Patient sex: M
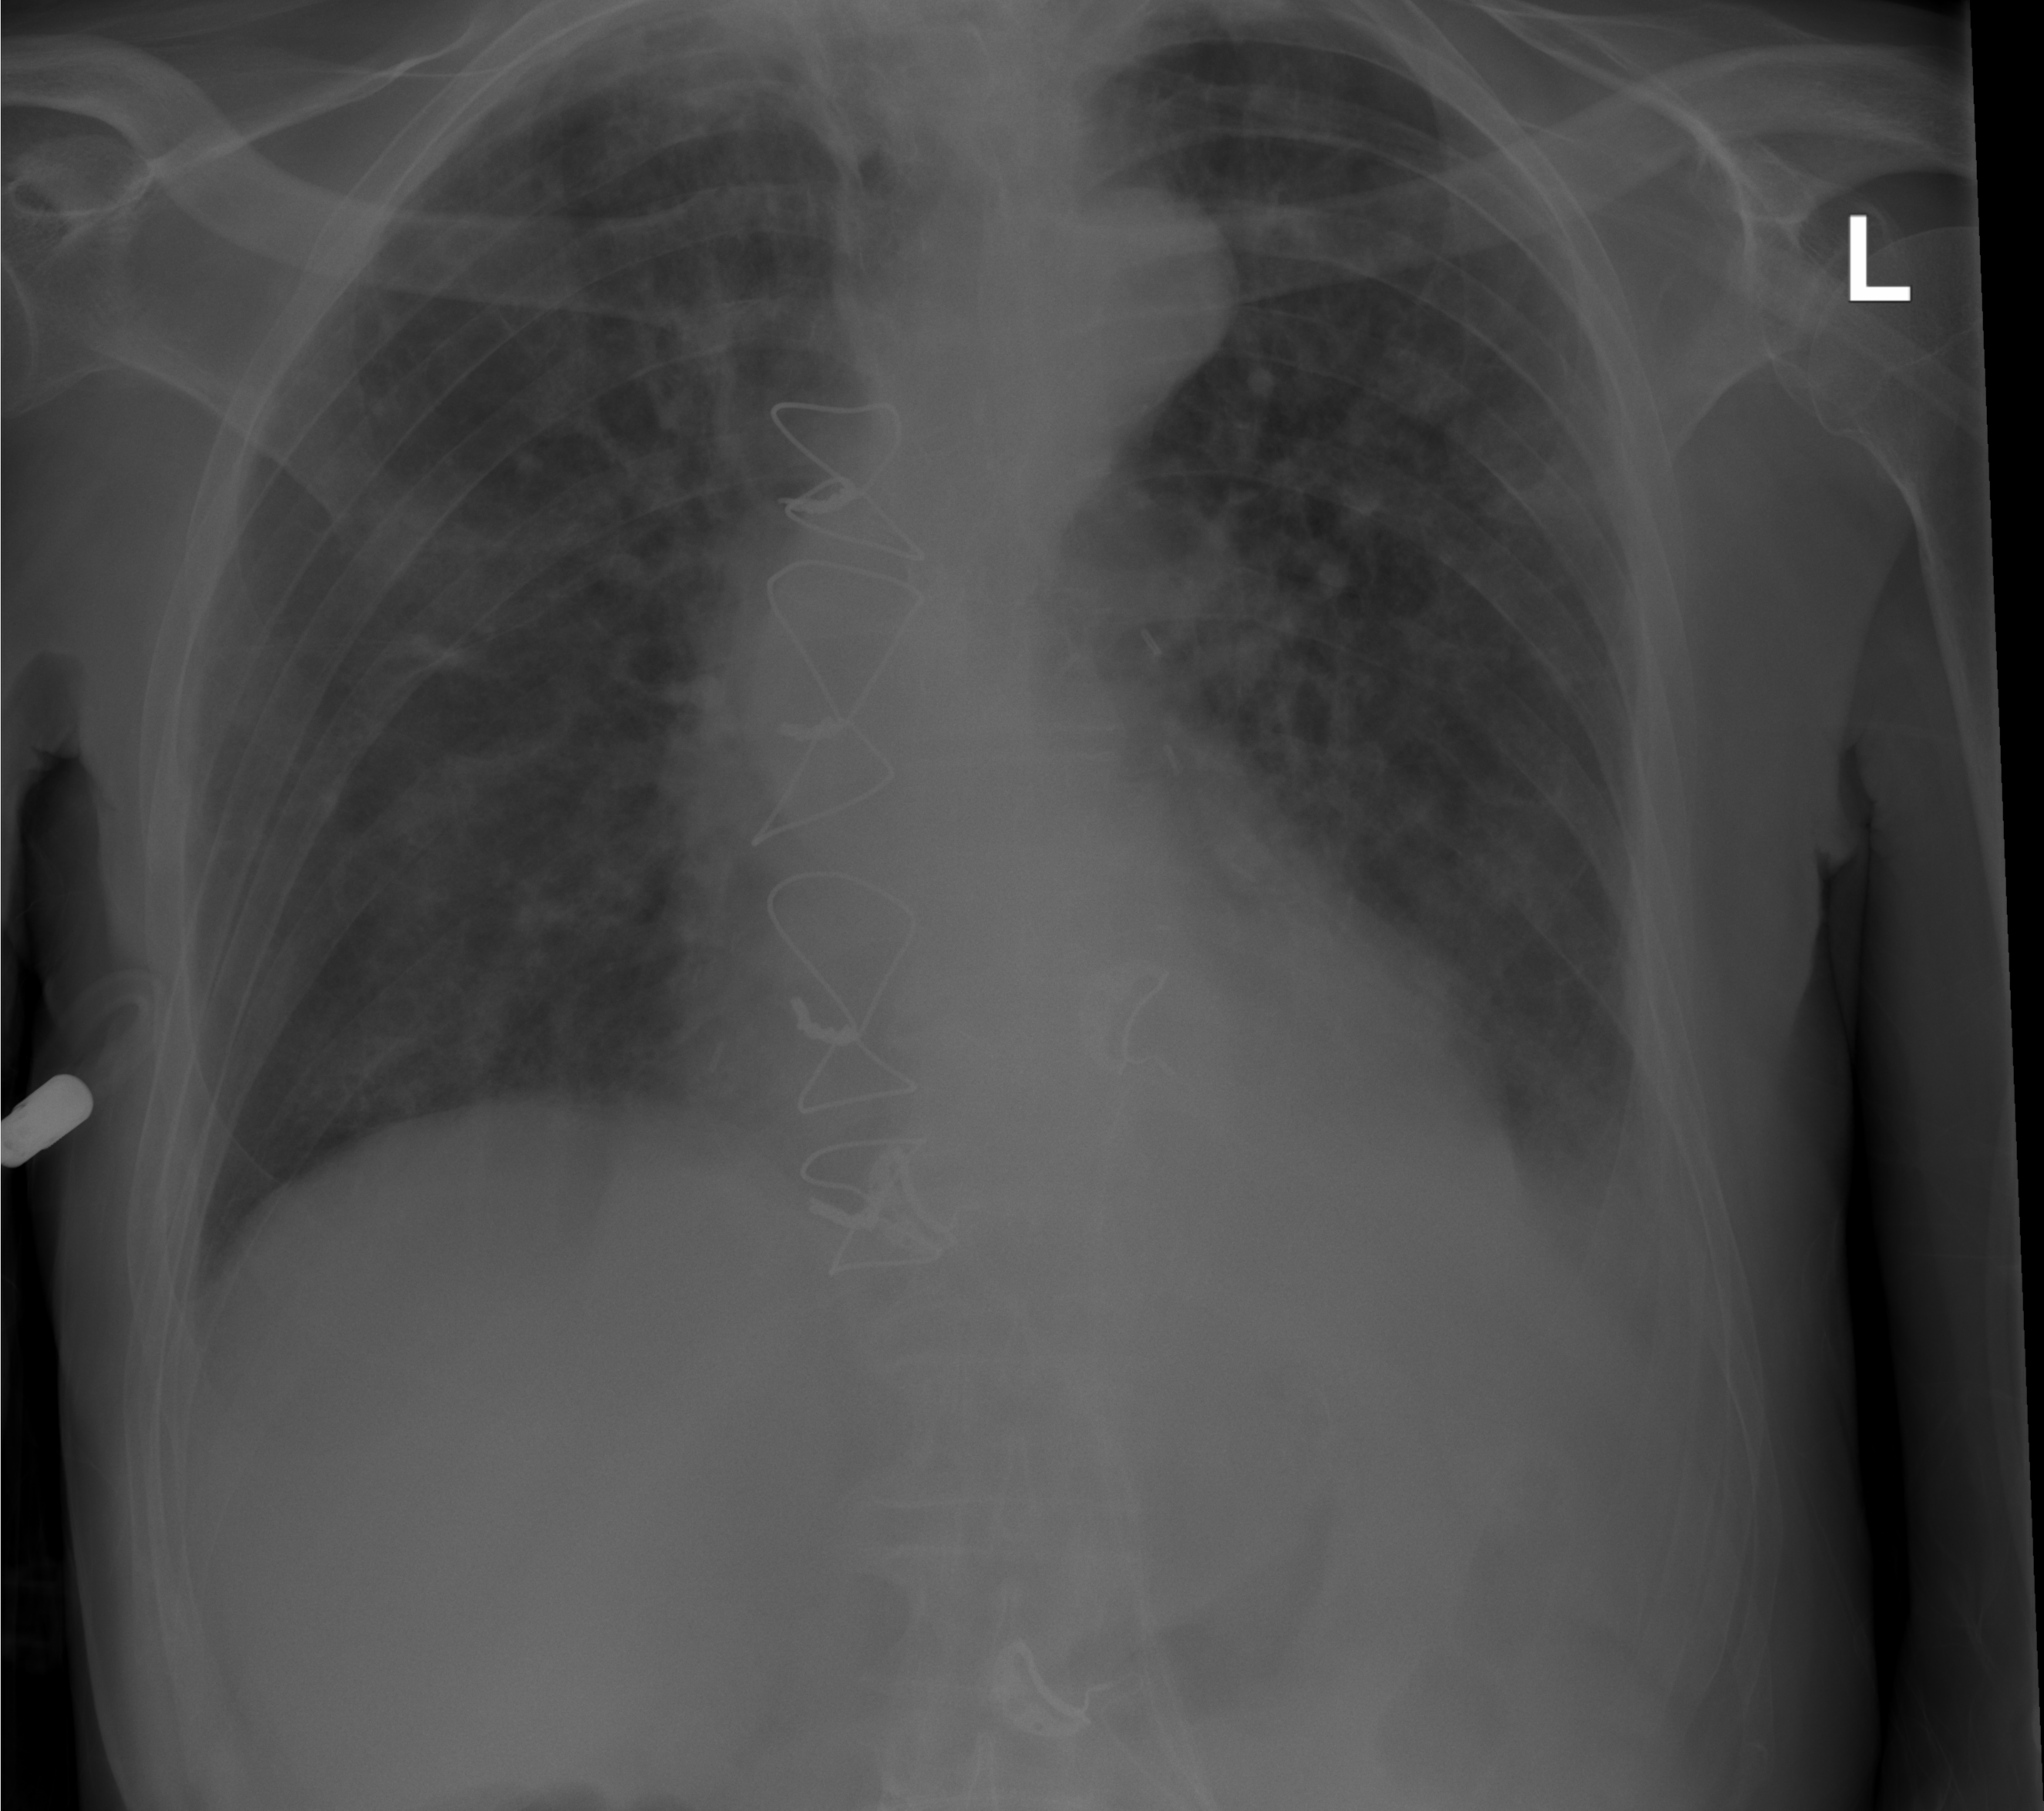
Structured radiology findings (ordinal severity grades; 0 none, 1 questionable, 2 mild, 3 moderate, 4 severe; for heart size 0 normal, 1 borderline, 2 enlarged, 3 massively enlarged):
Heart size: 1
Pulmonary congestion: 2
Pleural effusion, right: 0
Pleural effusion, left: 1
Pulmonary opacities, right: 2
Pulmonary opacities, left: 2
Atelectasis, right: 0
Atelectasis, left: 0